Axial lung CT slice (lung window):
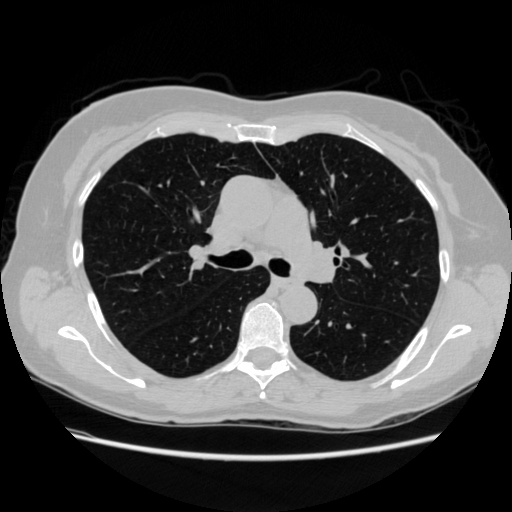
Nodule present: no